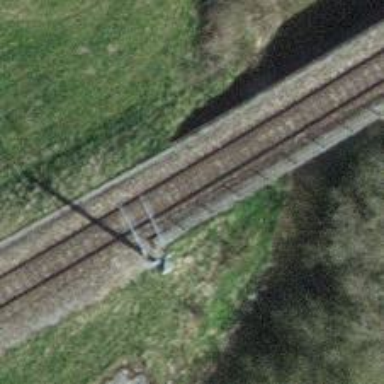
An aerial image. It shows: Bridge with electrified rail tracks and contact line.